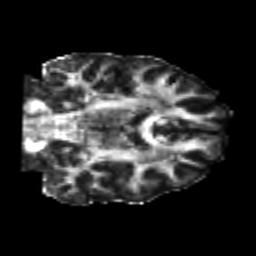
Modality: FA
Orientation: coronal
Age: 21
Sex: male
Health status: healthy
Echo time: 0.074 s